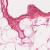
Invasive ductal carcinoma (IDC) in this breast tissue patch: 0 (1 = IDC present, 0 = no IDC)